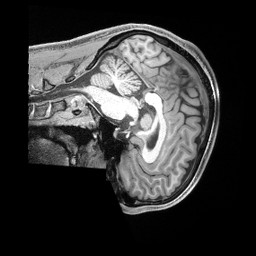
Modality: T1w
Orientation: sagittal
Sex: male
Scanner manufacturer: siemens
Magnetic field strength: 3 T
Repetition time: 2.4 s
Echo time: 0.00222 s